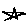
Label: star